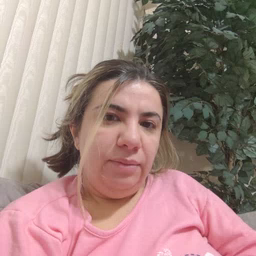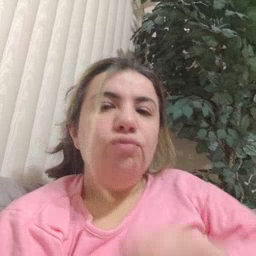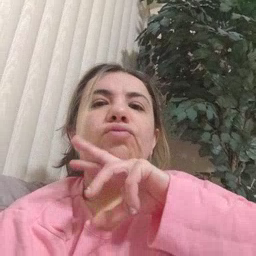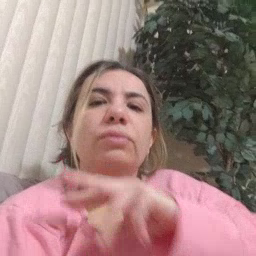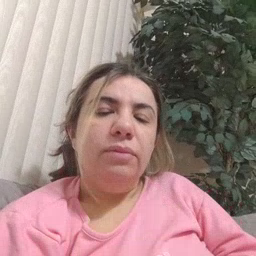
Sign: frog